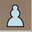
Piece: wP